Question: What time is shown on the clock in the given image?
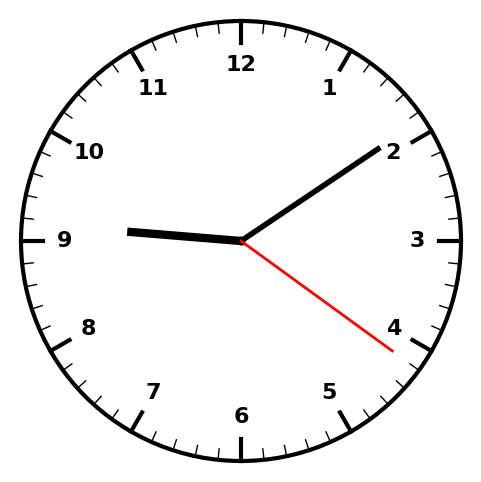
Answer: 09:09:21